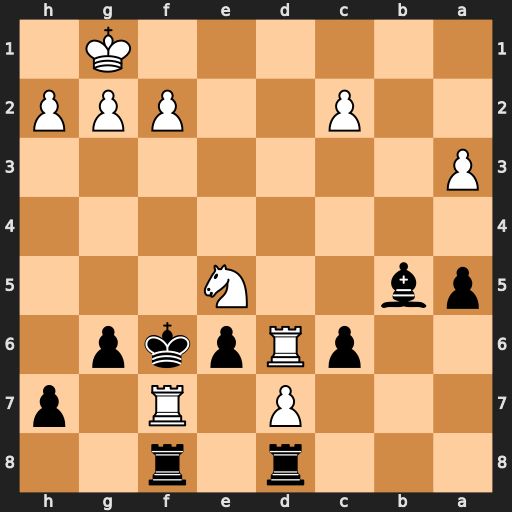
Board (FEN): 3r1r2/3P1R1p/2pRpkp1/pb2N3/8/P7/2P2PPP/6K1
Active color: b
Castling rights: -
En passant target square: -
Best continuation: Rxf7 Nxf7 Kxf7